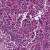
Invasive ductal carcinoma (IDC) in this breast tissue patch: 1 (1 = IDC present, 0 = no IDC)